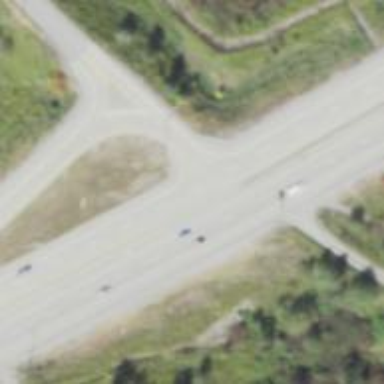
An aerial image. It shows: Trunk_link highway with jughandle junction.